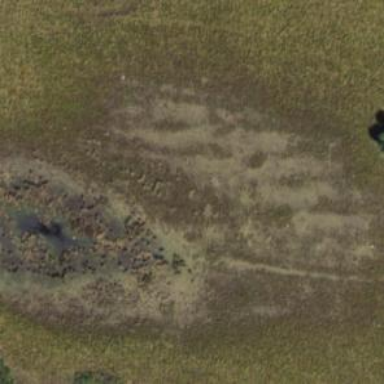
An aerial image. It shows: Marsh wetland.